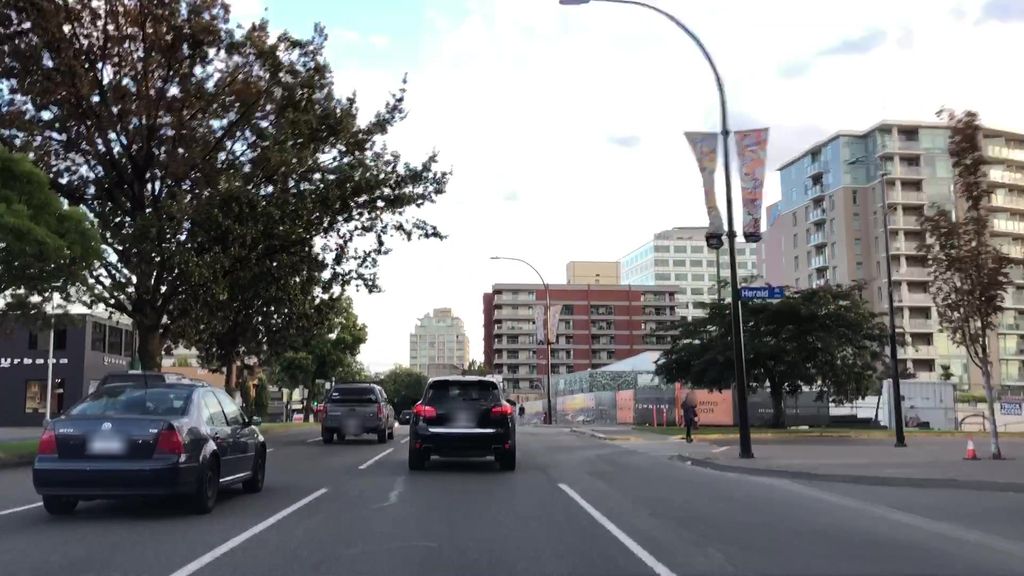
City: victoria